Question: The code below creates 'QTableView' with a single column. How to make the header column stretch along the entire width of the 'QTableView' view?

'''
from PyQt4 import QtCore, QtGui
app=QtGui.QApplication(sys.argv)
class TableModel(QtCore.QAbstractTableModel):
def __init__(self):
QtCore.QAbstractTableModel.__init__(self)
def rowCount(self, parent=QtCore.QModelIndex()):
return 0
def columnCount(self, index=QtCore.QModelIndex()):
return 1
def headerData(self, column, orientation, role=QtCore.Qt.DisplayRole):
if role!=QtCore.Qt.DisplayRole: return QtCore.QVariant()
if orientation==QtCore.Qt.Horizontal: return QtCore.QVariant('Column Name')
class TableView(QtGui.QTableView):
def __init__(self):
super(TableView, self).__init__()
model=TableModel()
self.setModel(model)
self.show()
view=TableView()
sys.exit(app.exec_())
'''
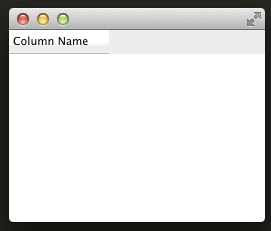
Answer: What you're looking for is the 'QHeaderView::setResizeMode' function. I would recommend checking out the <URL>, but here's the code
> self.horizontalHeader().setResizeMode(QtGui.QHeaderView.Stretch)
or, if you want to only stretch the least header item:
> self.horizontalHeader().setStretchLastSection(True)